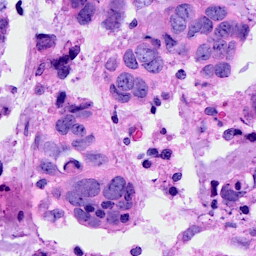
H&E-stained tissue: Breast